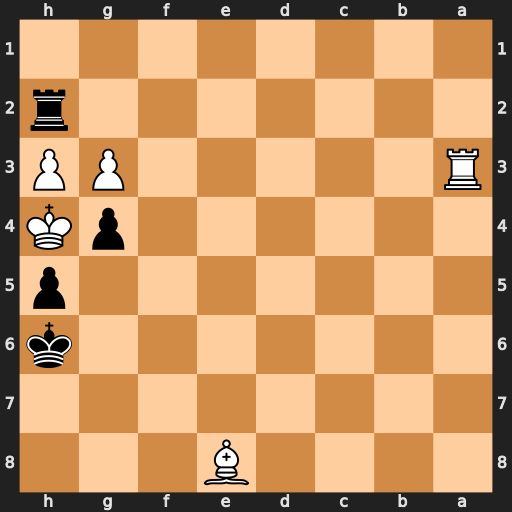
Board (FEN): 4B3/8/7k/7p/6pK/R5PP/7r/8
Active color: b
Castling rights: -
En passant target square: -
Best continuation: Rxh3#